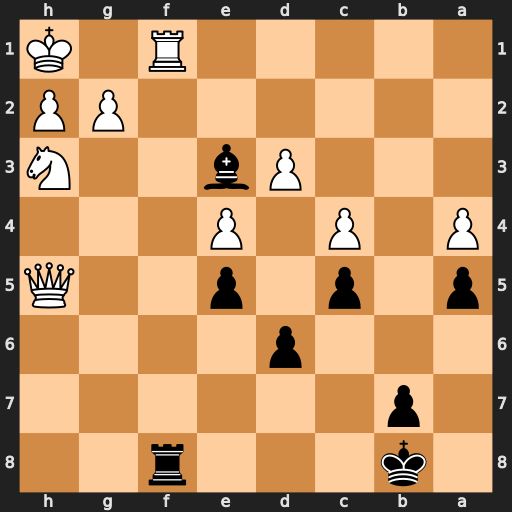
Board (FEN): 1k3r2/1p6/3p4/p1p1p2Q/P1P1P3/3Pb2N/6PP/5R1K
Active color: b
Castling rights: -
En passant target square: -
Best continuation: Rxf1+ Ng1 Rxg1#